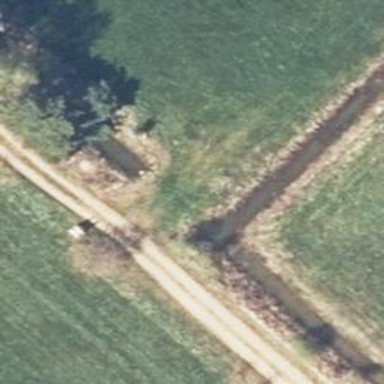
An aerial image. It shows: Culvert tunnel.